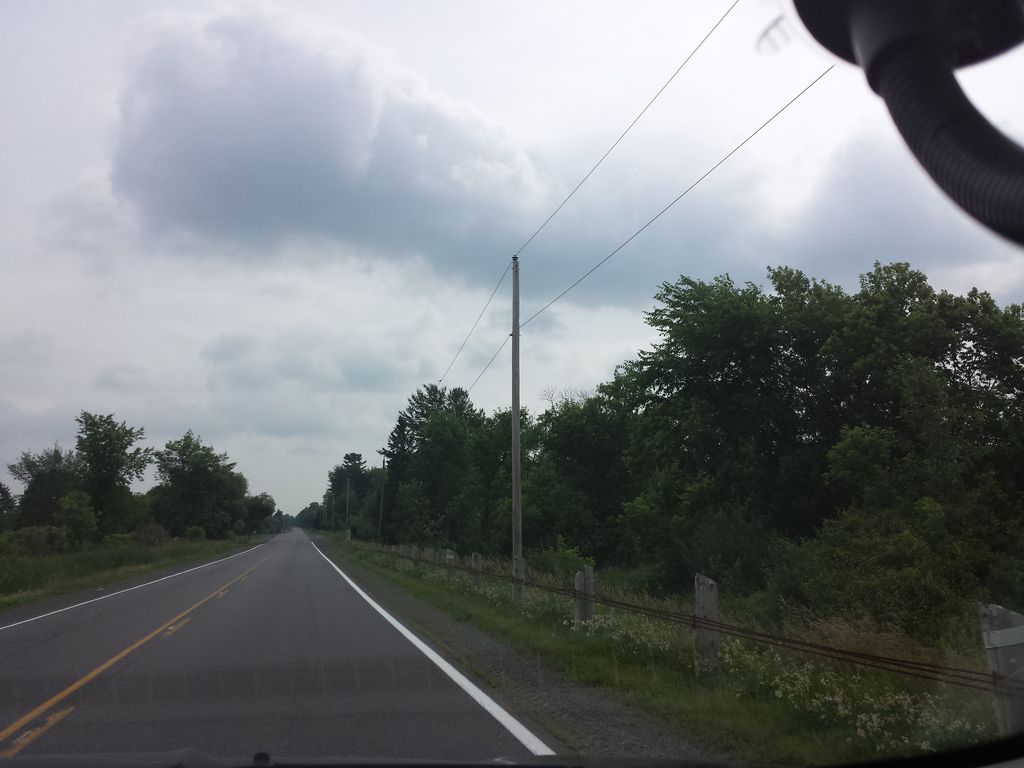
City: ottawa-gatineau